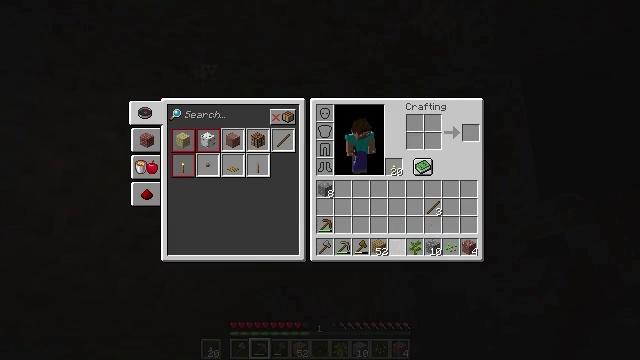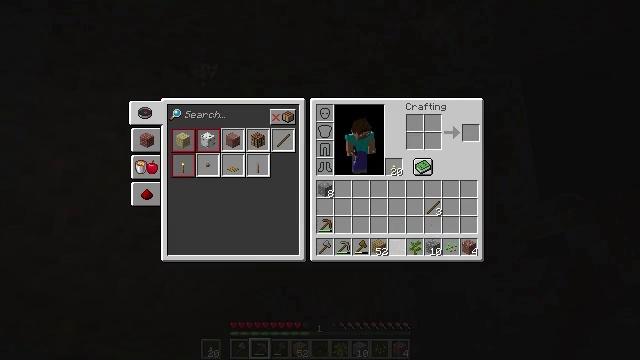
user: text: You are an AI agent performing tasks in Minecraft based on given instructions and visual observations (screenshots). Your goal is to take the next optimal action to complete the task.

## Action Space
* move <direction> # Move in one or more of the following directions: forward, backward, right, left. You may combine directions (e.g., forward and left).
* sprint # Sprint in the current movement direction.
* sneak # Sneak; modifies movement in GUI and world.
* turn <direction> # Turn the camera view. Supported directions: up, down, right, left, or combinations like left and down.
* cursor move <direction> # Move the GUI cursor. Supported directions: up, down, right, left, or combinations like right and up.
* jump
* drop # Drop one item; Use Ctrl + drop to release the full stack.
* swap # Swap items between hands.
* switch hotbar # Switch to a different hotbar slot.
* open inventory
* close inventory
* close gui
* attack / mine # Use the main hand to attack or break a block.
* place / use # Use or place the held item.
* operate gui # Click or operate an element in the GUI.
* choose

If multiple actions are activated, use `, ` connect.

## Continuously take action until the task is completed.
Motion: motion action
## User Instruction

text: Craft a stick.
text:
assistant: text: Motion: no_op
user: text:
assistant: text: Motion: no_op